Field crop: maize
Growth stage: 2
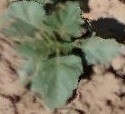
Species: datura